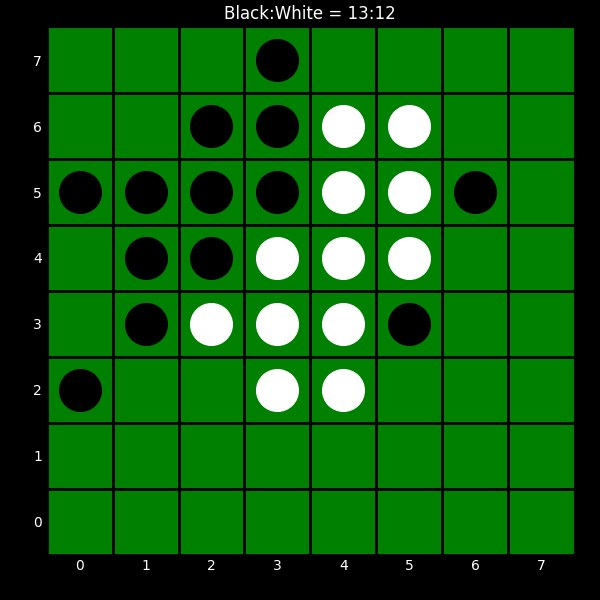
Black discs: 13
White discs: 12